Interaction volume radius: 10 \u00c5
Interaction volume height: 10 \u00c5
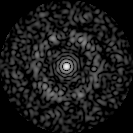
Disorder parameter: 0.7925